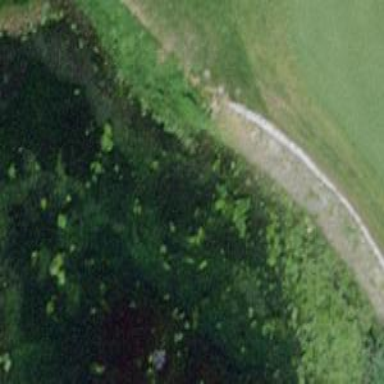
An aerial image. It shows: Penalty area on golf course.